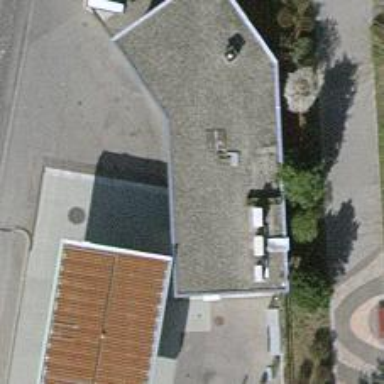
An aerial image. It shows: Fuel station.